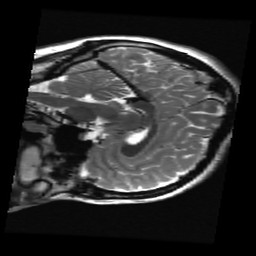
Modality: T2w
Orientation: sagittal
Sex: female
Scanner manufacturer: ge
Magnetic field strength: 3 T
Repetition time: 5 s
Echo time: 0.101 s